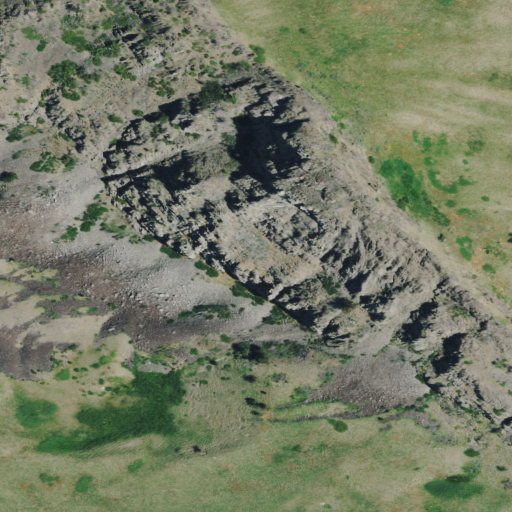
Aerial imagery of mountain in Montana named Lionhead Butte containing shrub and grassland